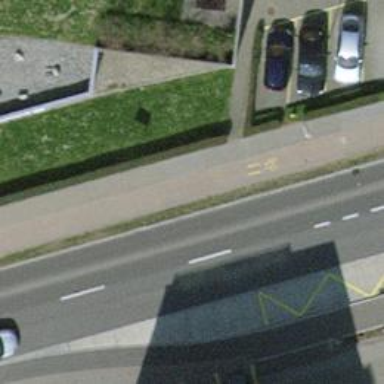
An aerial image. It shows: Cycleway with paving stones as the surface.